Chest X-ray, PA view. Patient: 44 years old, sex F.
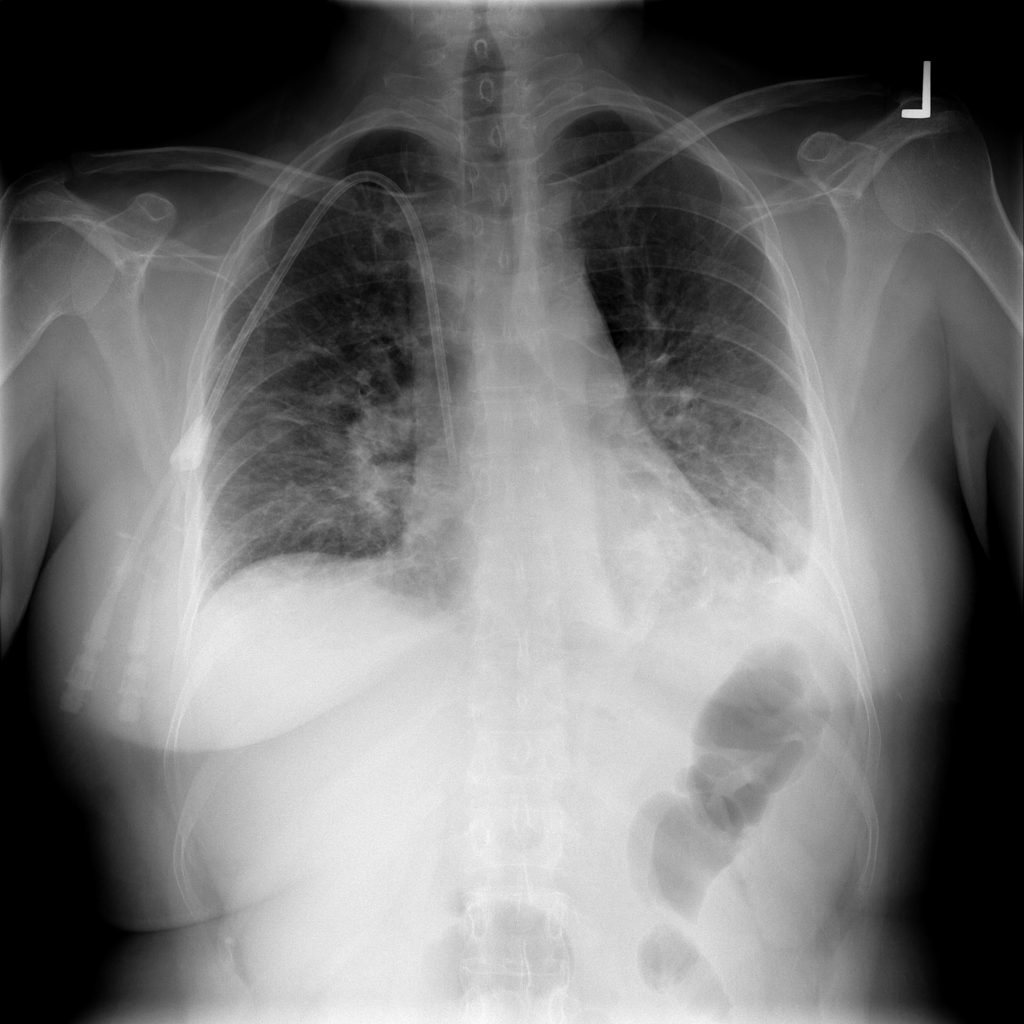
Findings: Edema, Effusion, Nodule